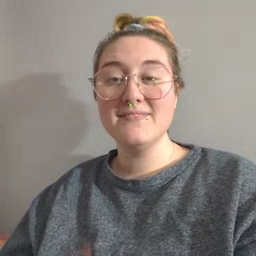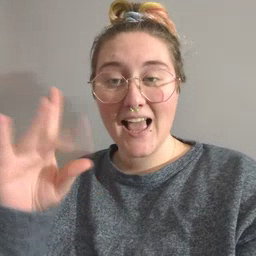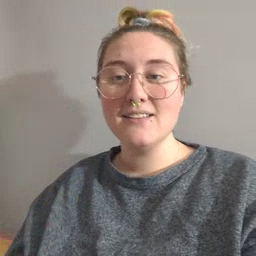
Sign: say